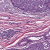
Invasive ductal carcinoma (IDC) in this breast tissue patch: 0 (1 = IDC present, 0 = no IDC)